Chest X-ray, PA view. Patient: 22 years old, sex M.
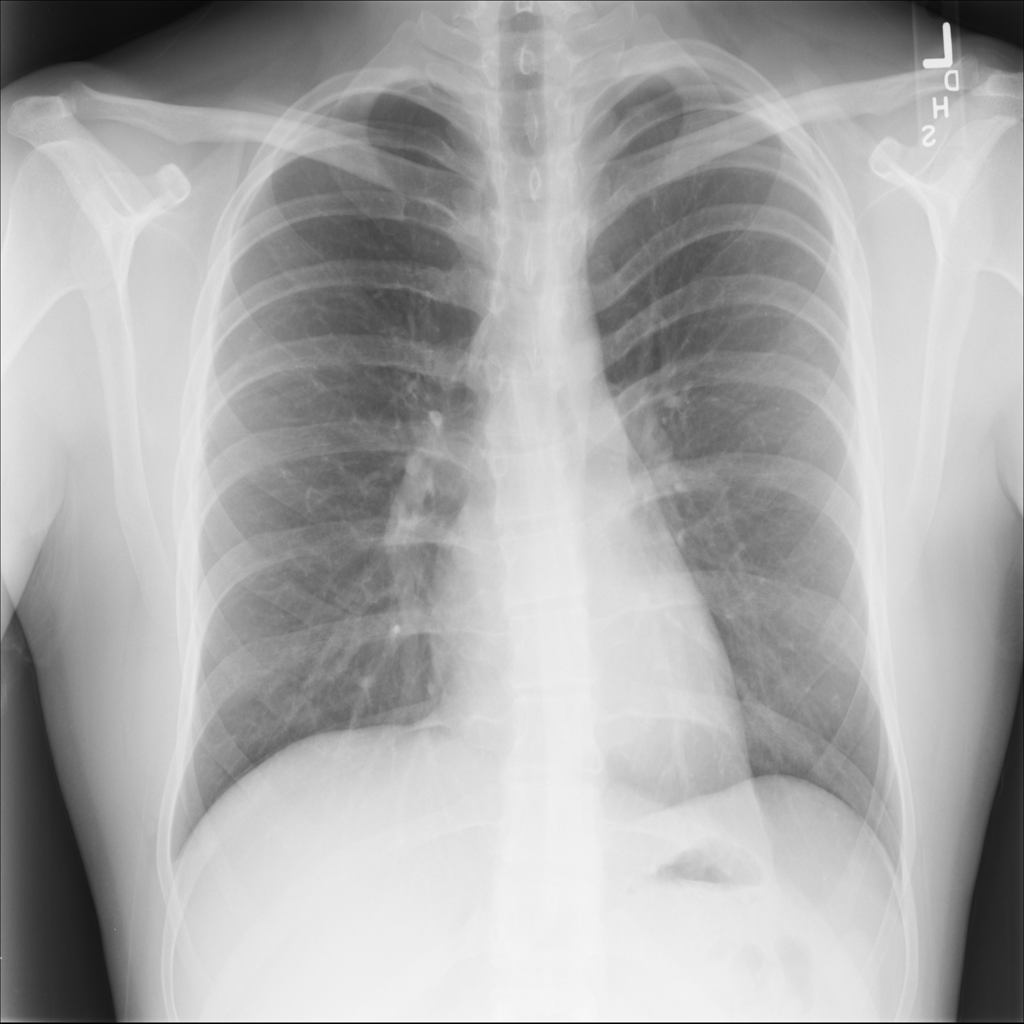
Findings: No Finding